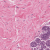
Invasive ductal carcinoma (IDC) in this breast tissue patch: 0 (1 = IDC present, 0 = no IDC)